Field crop: tomato
Growth stage: 2
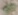
Species: solanum